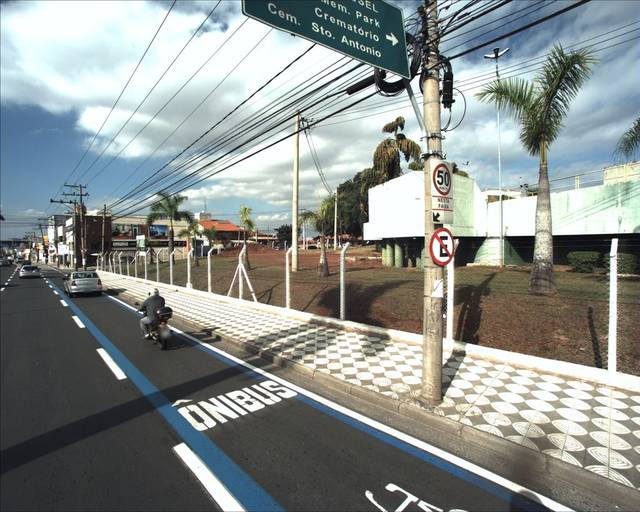
Region: Brazil
Coordinates: -23.509, -47.486